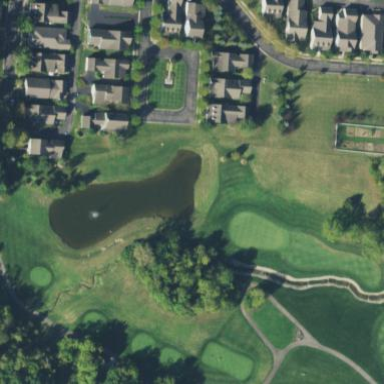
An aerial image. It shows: Water hazard in golf course. The hazard is natural water feature.